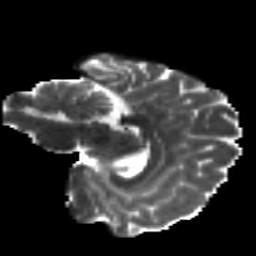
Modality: T2w
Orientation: sagittal
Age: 19
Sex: female
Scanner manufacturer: siemens
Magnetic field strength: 3 T
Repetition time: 8.8 s
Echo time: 0.085 s